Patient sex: M
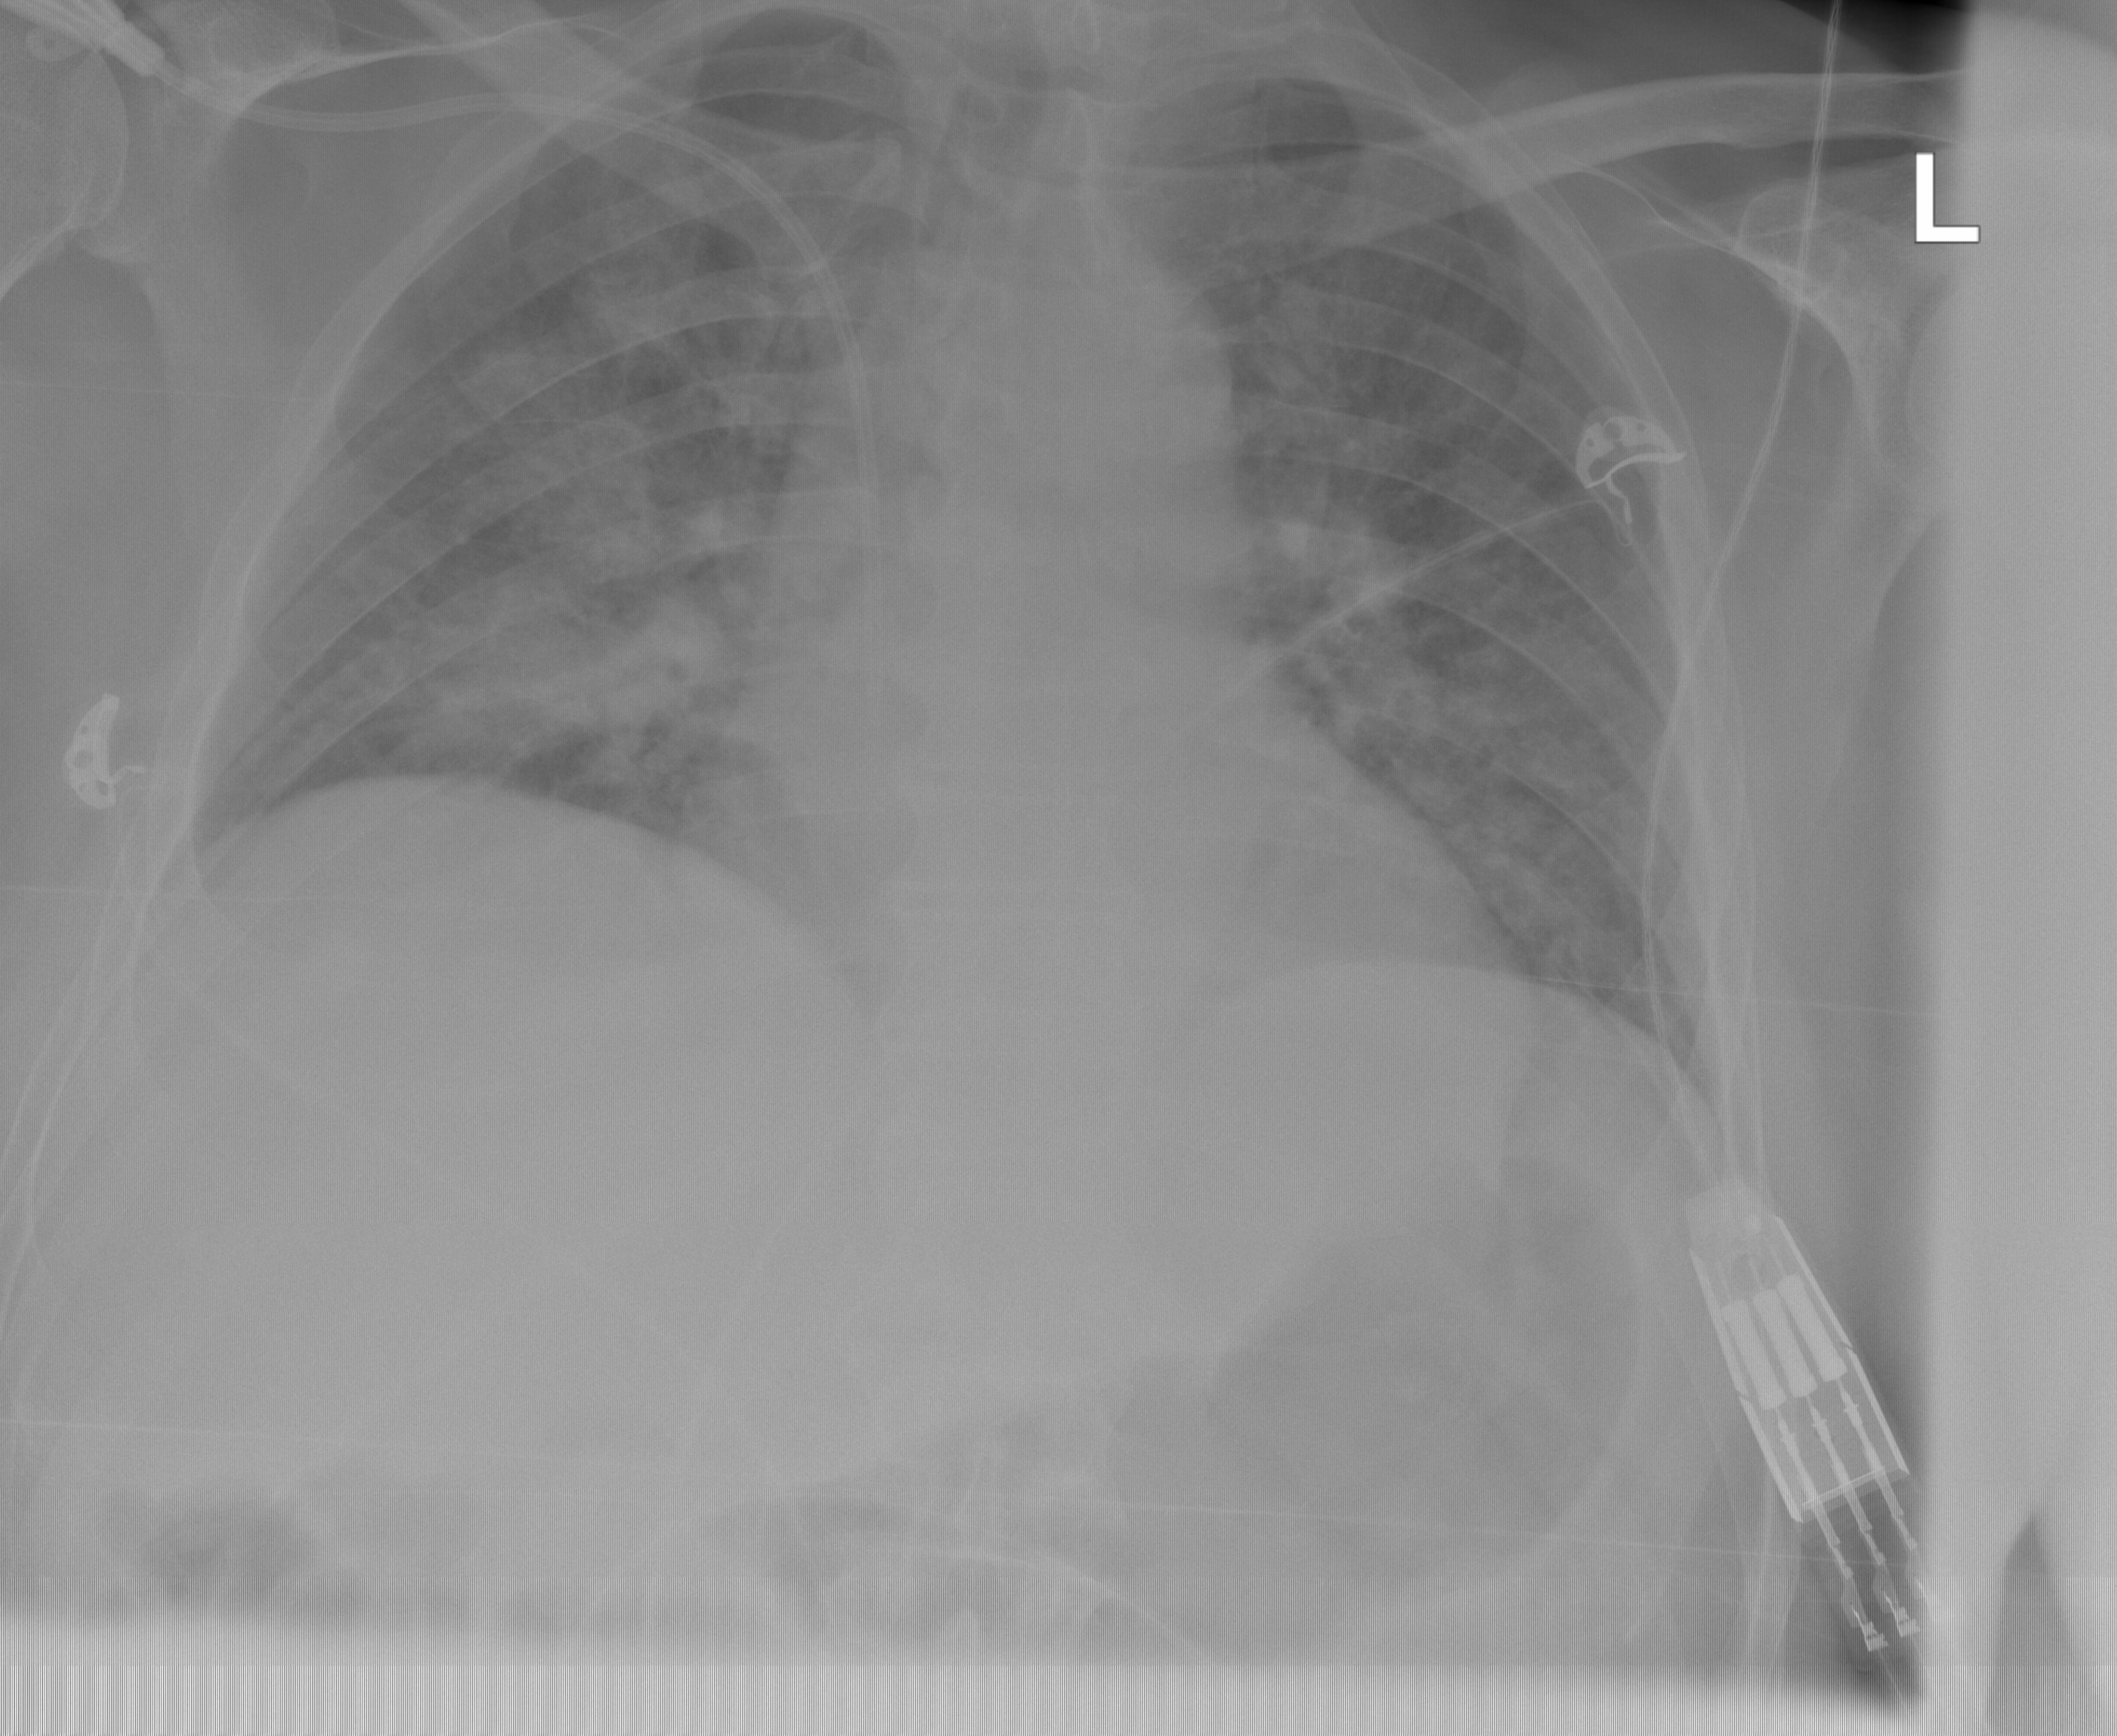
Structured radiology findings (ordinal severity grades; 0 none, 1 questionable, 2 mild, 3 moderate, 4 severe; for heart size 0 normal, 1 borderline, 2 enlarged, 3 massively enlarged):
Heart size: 1
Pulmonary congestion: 0
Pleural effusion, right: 2
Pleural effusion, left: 0
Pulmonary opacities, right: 2
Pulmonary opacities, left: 2
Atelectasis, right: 0
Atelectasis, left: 0